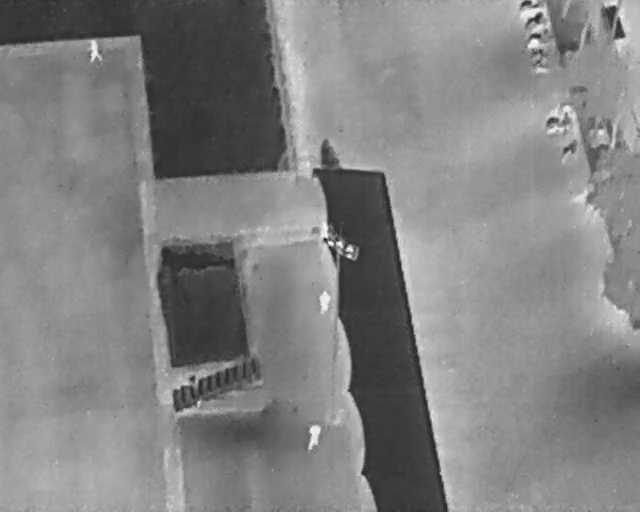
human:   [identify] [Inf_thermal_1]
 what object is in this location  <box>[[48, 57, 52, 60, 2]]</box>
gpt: <ref>1 large person at the center</ref>

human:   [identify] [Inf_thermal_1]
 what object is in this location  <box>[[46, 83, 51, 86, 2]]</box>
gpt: <ref>1 large person at the bottom</ref>

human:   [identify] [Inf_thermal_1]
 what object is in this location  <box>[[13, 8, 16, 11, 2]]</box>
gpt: <ref>1 large person at the top left</ref>